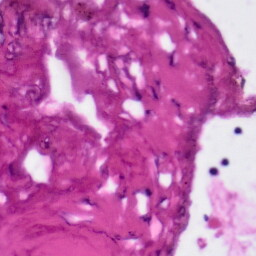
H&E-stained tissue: Tonsil